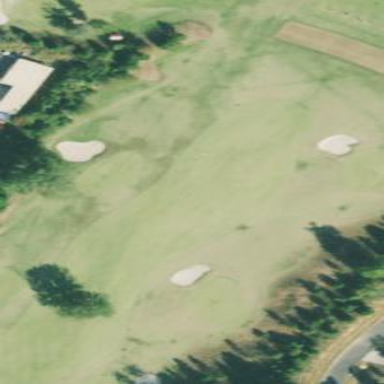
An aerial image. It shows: Driving range for golf on grass.